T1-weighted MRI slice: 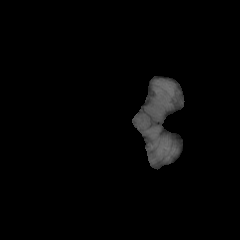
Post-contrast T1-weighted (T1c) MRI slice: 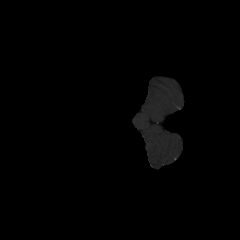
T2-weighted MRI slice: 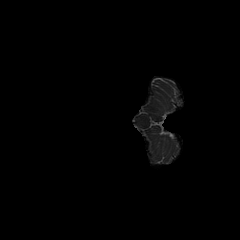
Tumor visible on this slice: no